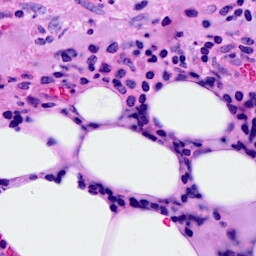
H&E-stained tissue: Breast